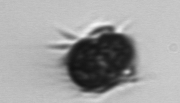
Label: Mesodinium